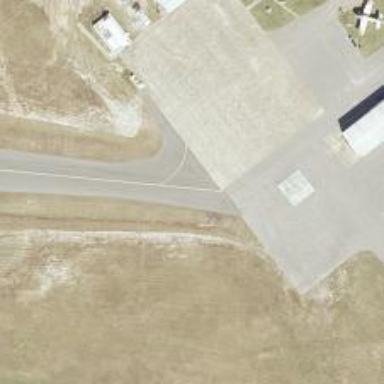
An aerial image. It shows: Image of taxiway at airport.